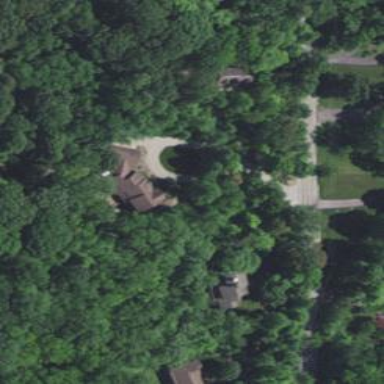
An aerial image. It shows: Driveway leading to service road.